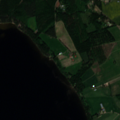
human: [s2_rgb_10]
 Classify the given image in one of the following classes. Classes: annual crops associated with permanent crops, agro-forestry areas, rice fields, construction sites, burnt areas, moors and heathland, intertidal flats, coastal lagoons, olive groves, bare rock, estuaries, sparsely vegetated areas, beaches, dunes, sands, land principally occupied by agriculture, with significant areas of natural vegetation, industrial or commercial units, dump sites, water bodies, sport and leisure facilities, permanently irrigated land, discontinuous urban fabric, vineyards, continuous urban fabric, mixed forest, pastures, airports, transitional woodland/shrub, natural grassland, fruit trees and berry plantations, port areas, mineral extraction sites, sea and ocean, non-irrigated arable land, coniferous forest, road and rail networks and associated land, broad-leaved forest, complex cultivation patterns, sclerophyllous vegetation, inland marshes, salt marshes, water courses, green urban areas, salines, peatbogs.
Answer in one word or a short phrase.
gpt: land principally occupied by agriculture, with significant areas of natural vegetation, broad-leaved forest, coniferous forest, mixed forest, water bodies